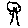
Label: tree